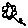
Label: flower